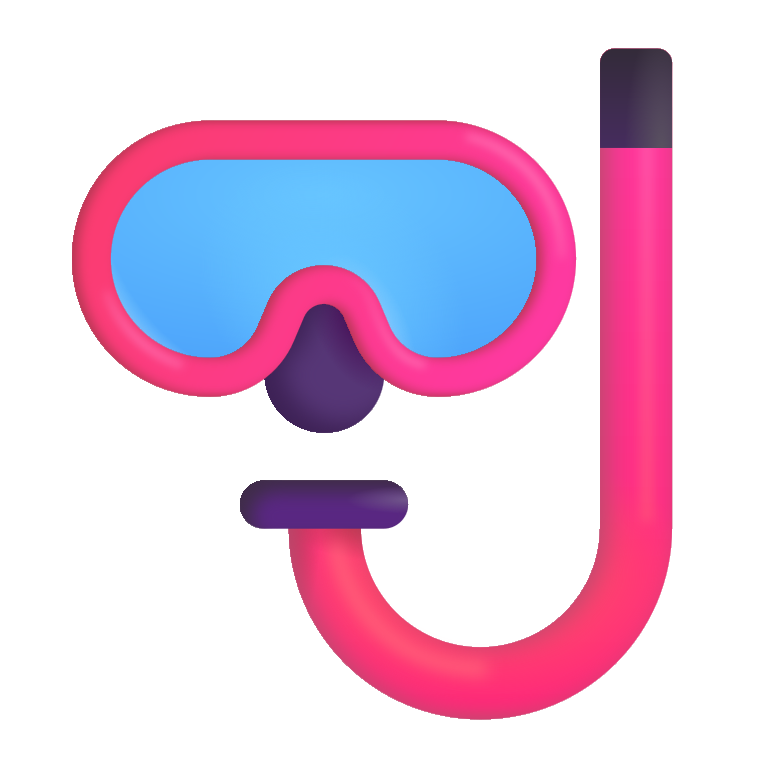
diving mask color